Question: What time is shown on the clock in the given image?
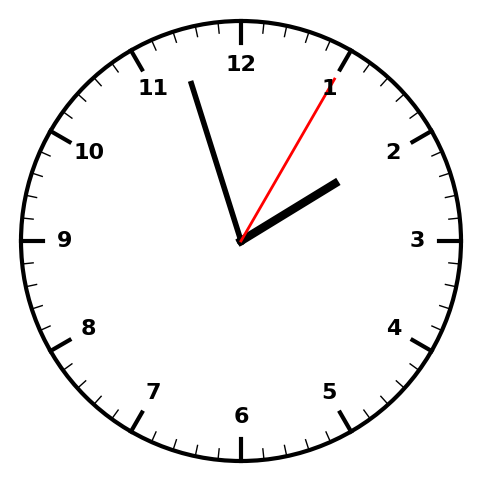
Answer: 01:57:05